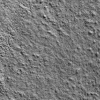
Atmospheric dust classification: not_dusty